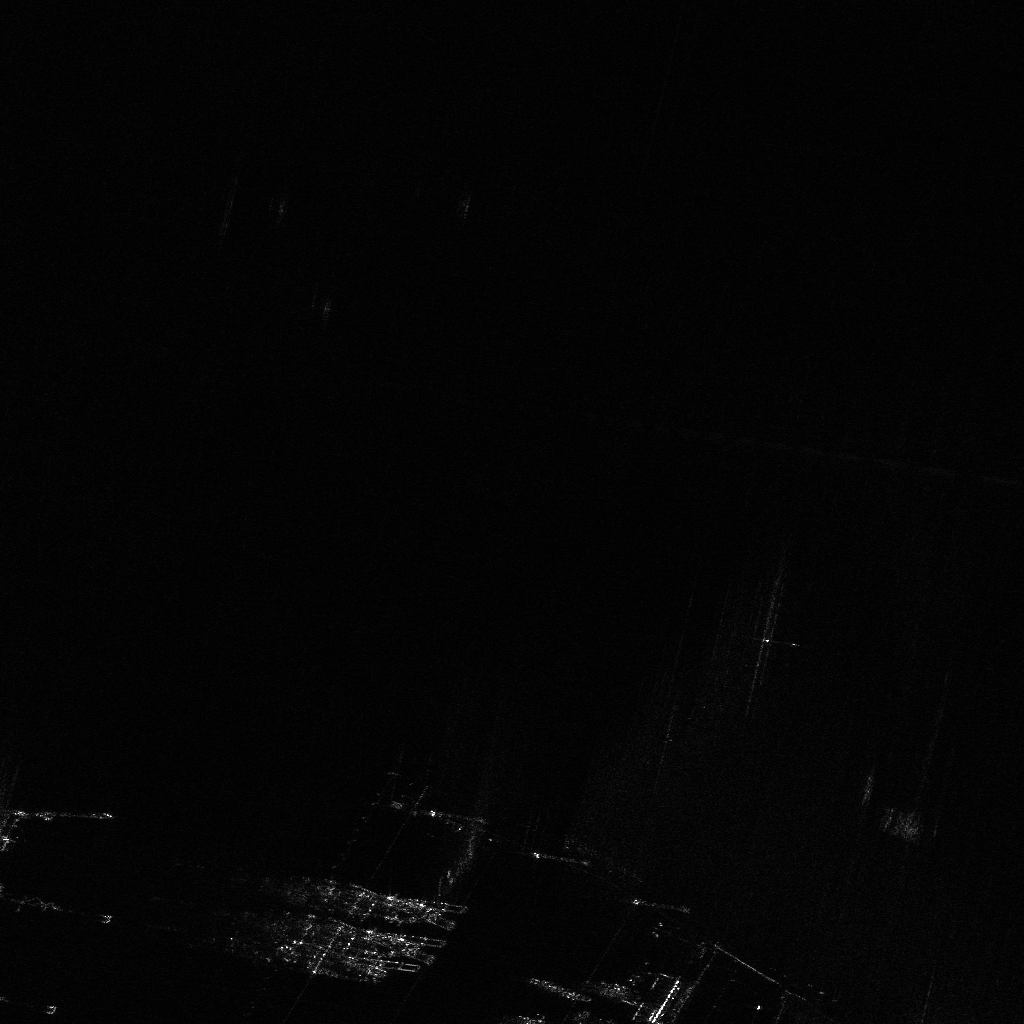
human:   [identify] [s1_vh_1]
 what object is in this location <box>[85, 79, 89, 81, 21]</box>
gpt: <ref>1 medium container at the bottom right</ref>